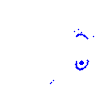
Particle: proton